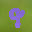
Label: 9